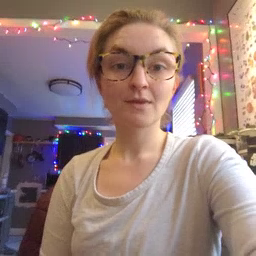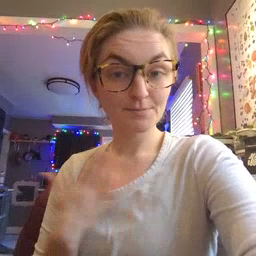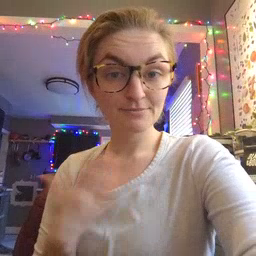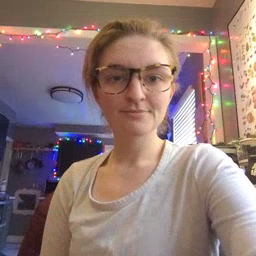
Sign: happy